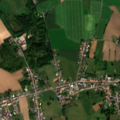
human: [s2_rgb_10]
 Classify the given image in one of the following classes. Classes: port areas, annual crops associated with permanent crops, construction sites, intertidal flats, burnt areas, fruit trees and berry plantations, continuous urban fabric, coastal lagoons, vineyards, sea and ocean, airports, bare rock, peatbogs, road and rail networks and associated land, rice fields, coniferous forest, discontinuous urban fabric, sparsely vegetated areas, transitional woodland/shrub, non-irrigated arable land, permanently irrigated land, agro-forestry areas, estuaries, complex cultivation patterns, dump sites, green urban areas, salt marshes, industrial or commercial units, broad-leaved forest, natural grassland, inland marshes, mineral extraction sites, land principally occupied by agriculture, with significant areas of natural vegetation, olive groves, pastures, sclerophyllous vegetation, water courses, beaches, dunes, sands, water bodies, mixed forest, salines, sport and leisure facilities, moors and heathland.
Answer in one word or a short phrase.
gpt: discontinuous urban fabric, non-irrigated arable land, pastures, complex cultivation patterns